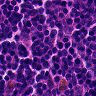
Metastatic tissue present: no